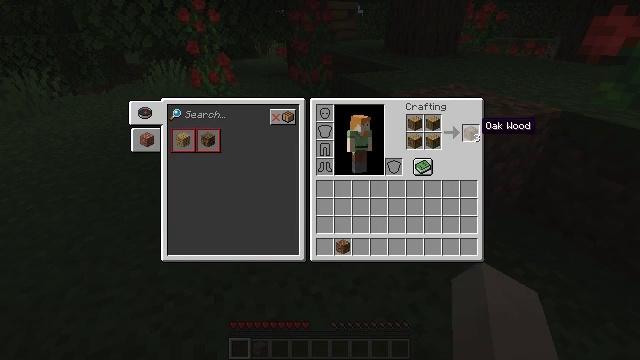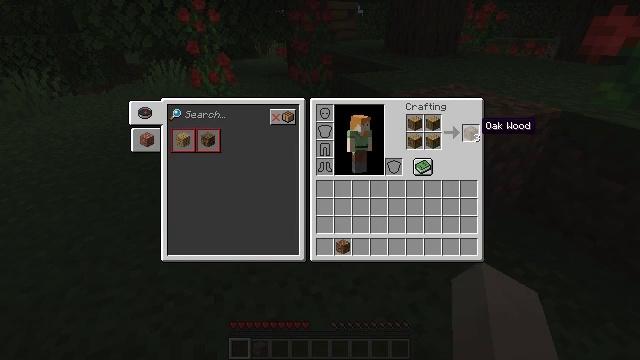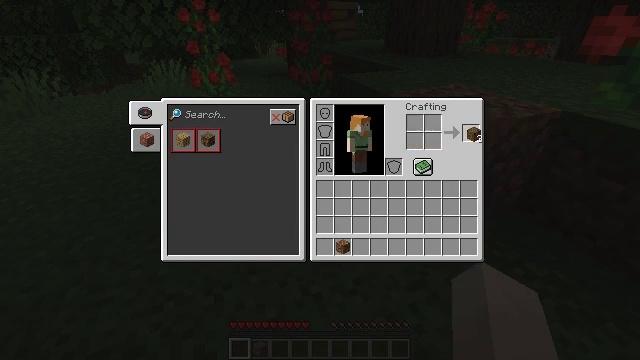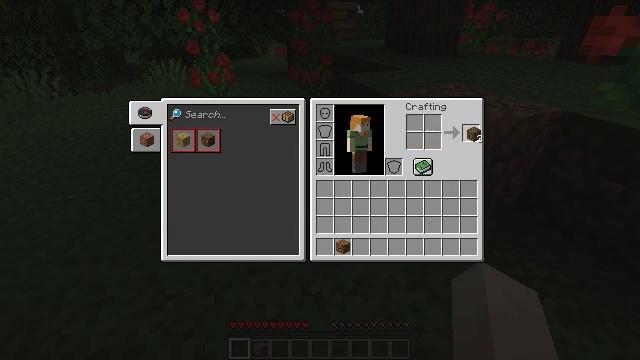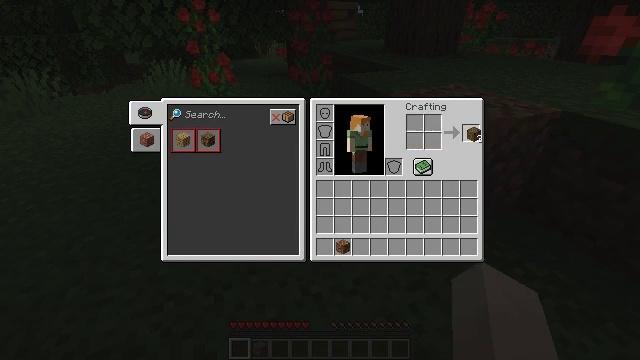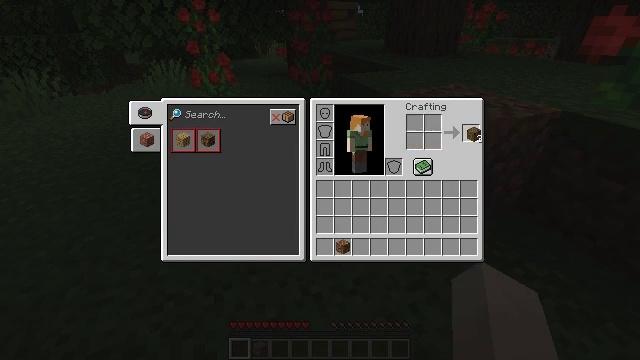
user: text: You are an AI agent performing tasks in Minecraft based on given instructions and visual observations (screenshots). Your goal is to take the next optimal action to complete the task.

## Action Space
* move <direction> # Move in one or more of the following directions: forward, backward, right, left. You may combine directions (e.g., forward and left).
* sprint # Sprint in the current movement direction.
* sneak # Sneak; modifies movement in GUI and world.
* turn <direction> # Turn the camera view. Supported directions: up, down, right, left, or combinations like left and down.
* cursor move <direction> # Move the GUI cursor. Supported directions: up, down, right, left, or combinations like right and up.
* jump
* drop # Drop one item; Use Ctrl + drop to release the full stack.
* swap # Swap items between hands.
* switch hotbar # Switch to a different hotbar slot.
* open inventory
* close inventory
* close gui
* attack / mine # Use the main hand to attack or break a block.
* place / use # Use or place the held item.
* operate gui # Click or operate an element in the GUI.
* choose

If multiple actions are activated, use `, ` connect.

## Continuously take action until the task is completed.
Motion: motion action
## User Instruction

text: Transform logs into oak wood.
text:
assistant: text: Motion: no_op
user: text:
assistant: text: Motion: operate gui
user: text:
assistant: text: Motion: operate gui
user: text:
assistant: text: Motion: operate gui
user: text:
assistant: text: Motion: operate gui
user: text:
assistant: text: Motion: operate gui
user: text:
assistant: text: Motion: operate gui